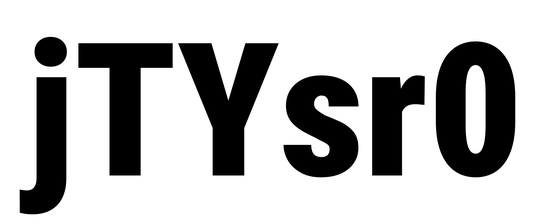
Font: Roboto_Condensed_Black